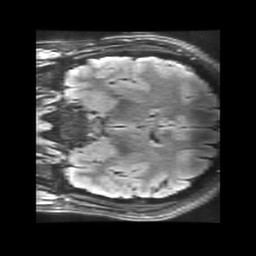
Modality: FLAIR
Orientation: coronal
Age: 20
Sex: female
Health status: healthy
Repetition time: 12 s
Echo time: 0.09782 s